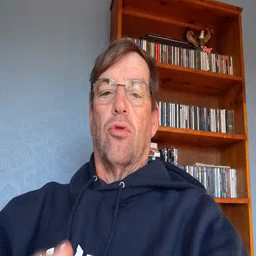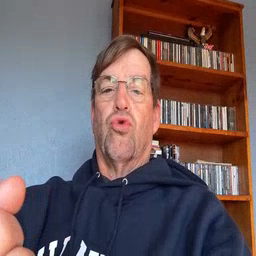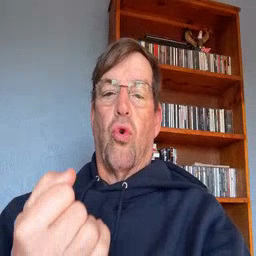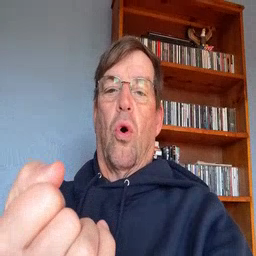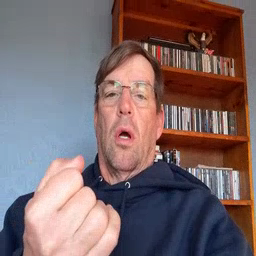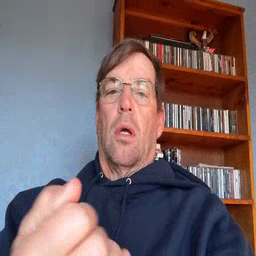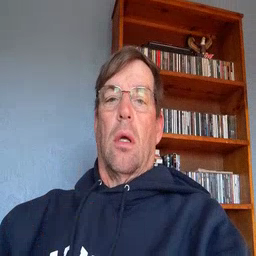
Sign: drawer